Question: How to change chart's color based on value (negative or positive values) in openpyxl?
Really tough for me.
'''
from openpyxl import Workbook
from openpyxl.styles import Border, Side, PatternFill, Font, GradientFill,Alignment, Color, numbers
from openpyxl.chart import BarChart, Reference
book = Workbook()
sheet = book.active
rows = [
['Number', 'Batch 1'],
['a', 40],
['b', -40],
['c', 50],
['d', -30],
['e', -25],
['f', 30],
]
for row in rows:
sheet.append(row)
chart = BarChart()
chartCats = Reference(sheet, min_col=1, min_row=2, max_row=7)
chartData = Reference(sheet, min_col=2, min_row=1, max_col=2, max_row=7)
chart.add_data(chartData, titles_from_data = True)
chart.set_categories(chartCats)
chart.type = 'bar'
chart.style = 27
chart.height = 10
chart.width = 15
chart.legend = None
chart.x_axis.tickLblPos = "low"
chart.y_axis.number_format = '#,##0'
chart.y_axis.majorGridlines = None
sheet.add_chart(chart, 'A1')
book.save('test.xlsx')
'''
The code above creates chart titled "Batch1". But I want "Batch2", in which negative and positive values show different colors.

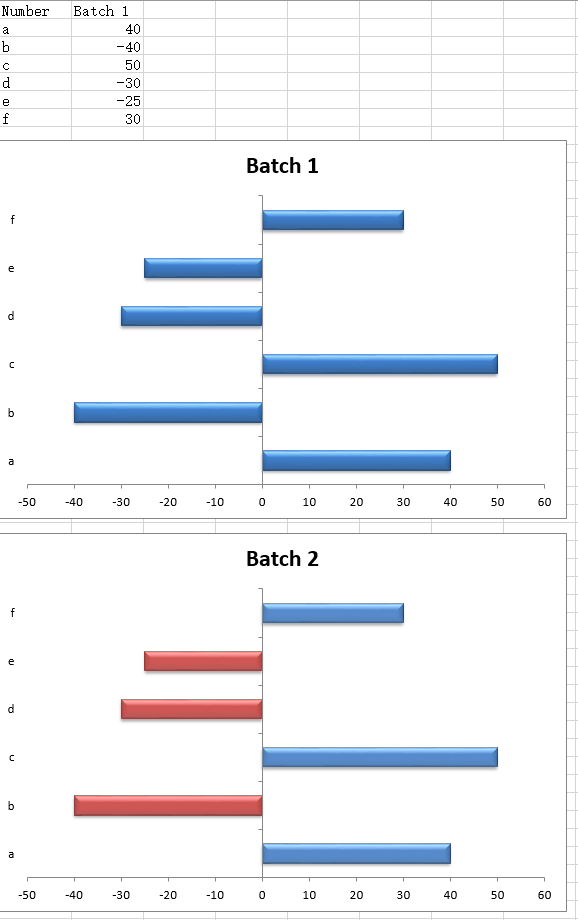
Answer: This currently cannot be done with openpyxl. Following the instructions from <URL> I created a chart in Excel and applied a differential formatting to the data series. While openpyxl does support the 'invertIfNegative' attribute for series, the original OOXML specification does not allow for additional colours for a data series. This is done using an extension to the original specification.